Question: For every tabs created, an application is opened. I'm able to close the tab itself but the application is still running when I check task Manager.

How can I identify what application to close when I close a certain tab?
For example there are 3 tabs, when I close tab 2, it should only kill the application running on tab 2.
I can kill all upon win form close:
'''
Process[] localByName = Process.GetProcessesByName("notepad");
foreach (Process p in localByName)
p.Kill();
'''
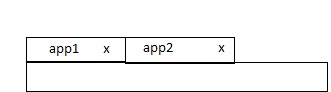
Answer: I created a class to run and store the tabName and PID of the process
'''
public class myProcess
{
private static Hashtable _sessions;
public static Hashtable sessions
{
get { return _sessions; }
set { _sessions = value; }
}
public static void run(string name, string _Process)
{
Process p = Process.Start(name, _Process);
sessions.Add(name, p.Id);
p.WaitForInputIdle();
}
}
'''
On Form load:
'''
myProcess.sessions = new Hashtable();
'''
On Tab creation:
'''
ctr++;
String name = box + ctr;
TabPage tp = new TabPage(name);
Panel tb = new Panel();
tb.Dock = DockStyle.Fill;
tp.Controls.Add(tb);
myTab.TabPages.Add(tp);
myTab.SelectedTab = tp;
tp.Name = name;
myProcess.run(name, "Notepad")
'''
Then upon closing the tab, get the tabName and kill the process
'''
String tabName = myTab.SelectedTab.Name;
int PID = Int32.Parse(myProcess.sessions[tabName].ToString() );
Process sTab = Process.GetProcessById(PID);
sTab.Kill();
'''